Interaction volume radius: 10 \u00c5
Interaction volume height: 10 \u00c5
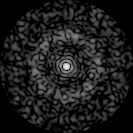
Disorder parameter: 0.8353